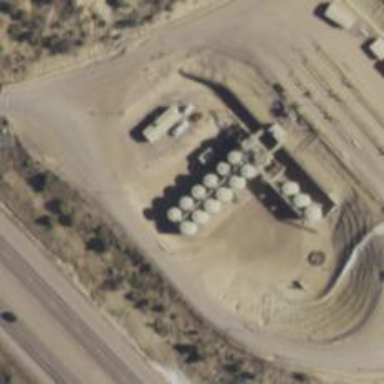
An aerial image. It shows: Storage tank that is man-made.